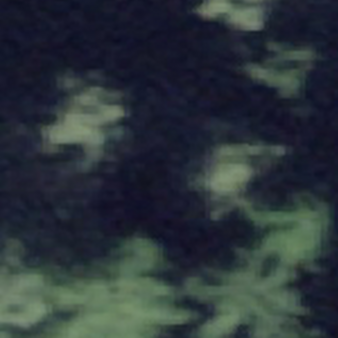
Label: other